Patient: sex M, age 94
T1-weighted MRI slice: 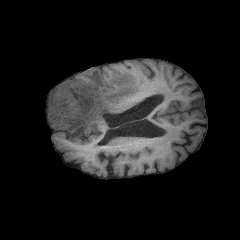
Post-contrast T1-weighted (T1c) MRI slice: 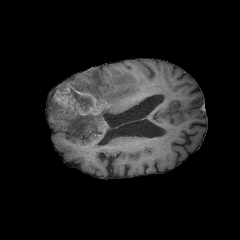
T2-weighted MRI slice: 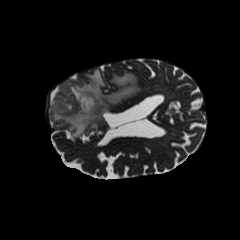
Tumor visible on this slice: yes
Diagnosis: Glioblastoma, IDH-wildtype
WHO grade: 4